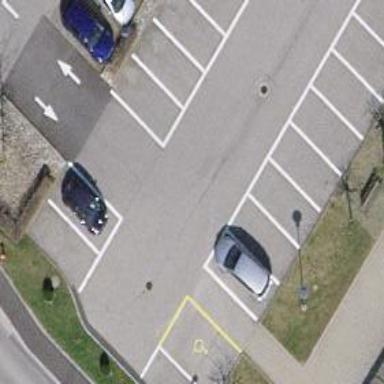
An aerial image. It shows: Road serving as parking aisle.